Question: My SSIS package attempts to loop through a list of people (in a table) then sends those people a list of reports.
If one of those reports are not generated (excel files) I would like the package not to fail but to continue.
I have read several articles on setting the propagate value to "false" which should mean the error does not bubble up to the containing loop.
It still does :(
I have set the maximum error to 0 on the "Send Email Task" and added an Error event with the propagate value set to "false"
The event fails but also fails the above loop and therefore the package.
I even added a sequence container to see if that would help! No joy :(
The only way I can get it to work is by setting the Maximum error count on all loops to 0 which seems wrong.

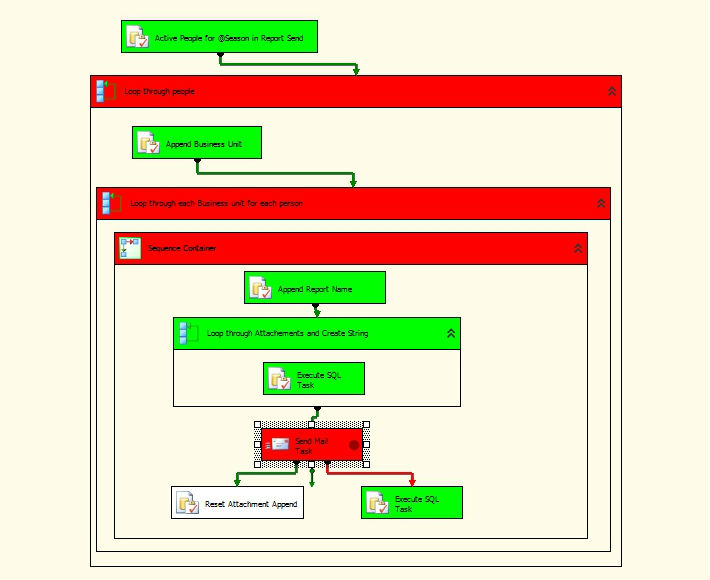
Answer: The "max error count" of a container ignores any propagation settings set on child items. It lets you define the number of errors that are allowed to occur in any child item before the container itself fails. The idea here is that you may have a situation where you want the parent to fail only if more than say, 10 child items fail, irrespective of where they fail.
If you want to prevent this from occuring, you need to change the count to 0, which turns off this check, and allows your child items to fail as many times as you like.
In your case, you want the loop to always continue no matter how many child items fail.
1. Set the mail task to not fail the parent when the task fails.
2. Change the settings on the container objects to have the max error count to zero, and "fail parent when this task fails" to true.
Once these are set, the mail task will fail but the loop will continue. If another item in your flow fails, error propagation will fail the parent group up the chain.